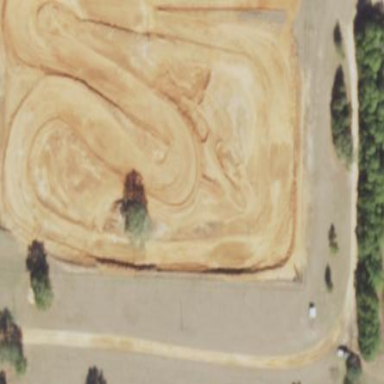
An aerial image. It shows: Sports center focused on motor sports.